Chest X-ray:
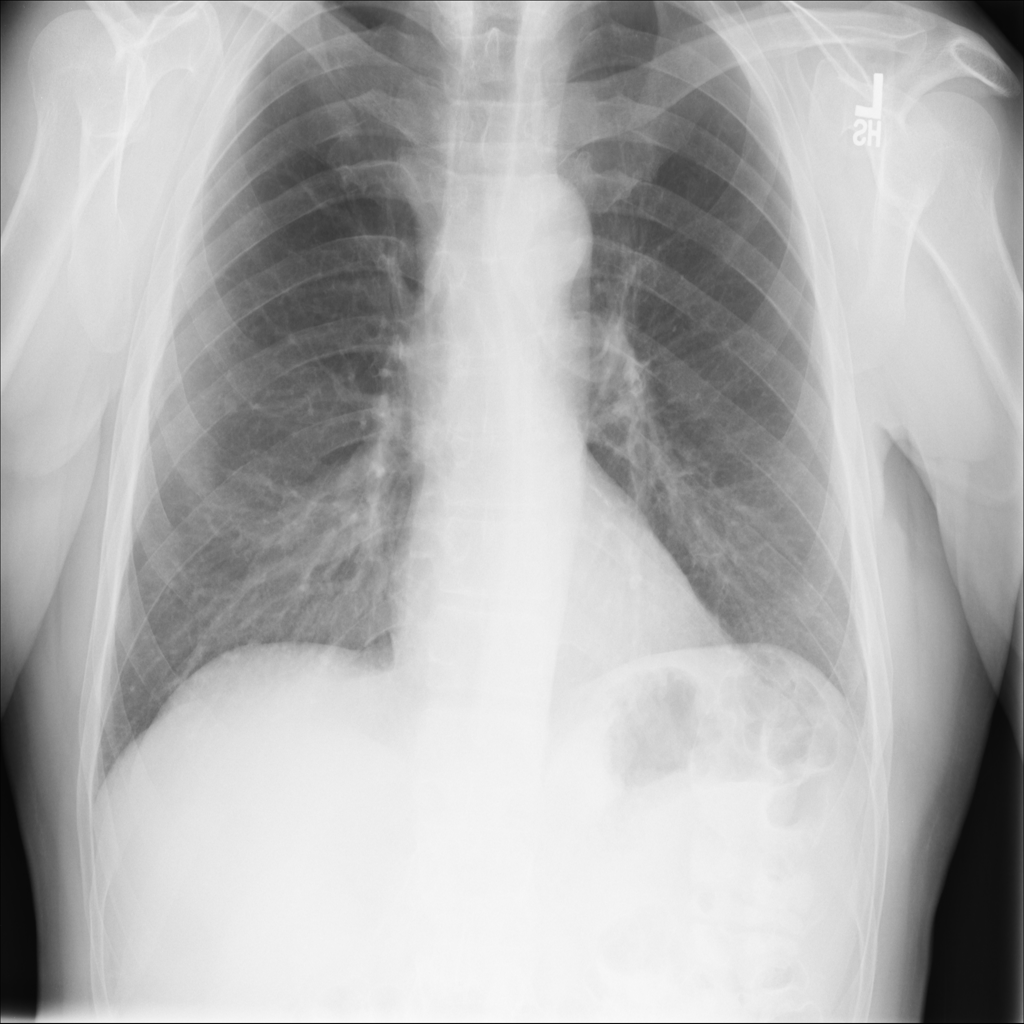
No abnormal finding: yes